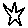
Label: star